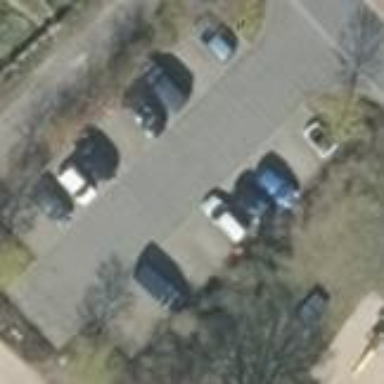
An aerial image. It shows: Street side parking area.